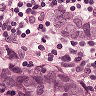
Metastatic tissue present: yes